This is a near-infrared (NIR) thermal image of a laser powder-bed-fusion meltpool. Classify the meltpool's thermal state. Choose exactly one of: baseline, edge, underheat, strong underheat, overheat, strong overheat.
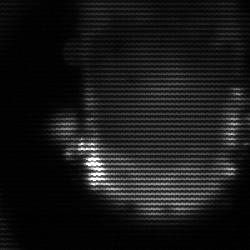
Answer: baseline